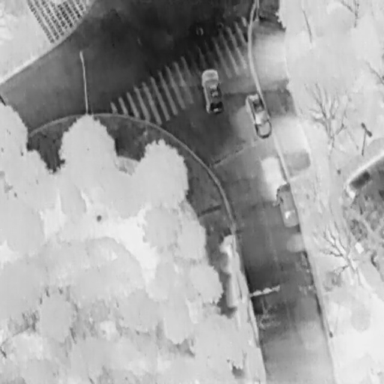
There are three Cars in the infrared image.